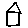
Label: house